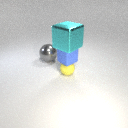
small yellow rubber sphere below small blue rubber cube